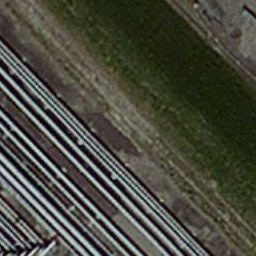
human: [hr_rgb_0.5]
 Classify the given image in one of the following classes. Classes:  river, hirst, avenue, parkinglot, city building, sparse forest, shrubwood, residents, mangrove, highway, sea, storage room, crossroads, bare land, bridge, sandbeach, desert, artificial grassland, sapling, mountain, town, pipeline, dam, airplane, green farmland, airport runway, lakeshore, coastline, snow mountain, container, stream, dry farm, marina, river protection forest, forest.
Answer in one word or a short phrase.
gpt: pipeline